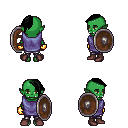
a pixel art fantasy rpg character, female body template, orc, green skin, chain tabard jacket, metal pants, black long mohawk hairstyle, gold gloves, maroon shoes, shield, four views (front, back, left, right), 2x2 character sprite sheet, small pixel art, hard edges, no anti-aliasing